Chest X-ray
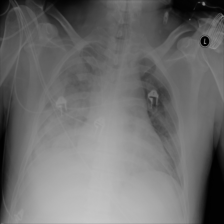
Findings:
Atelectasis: negative
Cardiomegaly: negative
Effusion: negative
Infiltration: negative
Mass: negative
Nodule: negative
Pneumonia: negative
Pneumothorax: negative
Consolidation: positive
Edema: negative
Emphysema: negative
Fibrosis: negative
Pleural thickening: negative
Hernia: negative